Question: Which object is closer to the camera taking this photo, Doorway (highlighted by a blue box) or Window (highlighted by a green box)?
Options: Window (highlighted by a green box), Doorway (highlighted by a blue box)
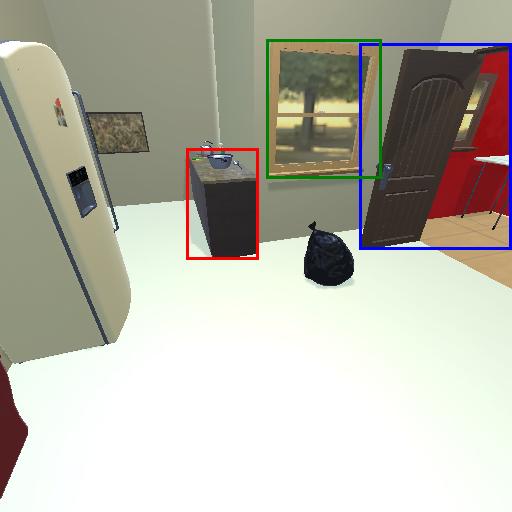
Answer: Window (highlighted by a green box)